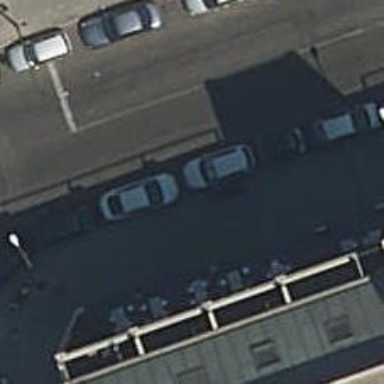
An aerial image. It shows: Motorcycle parking facility.